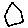
Label: hexagon